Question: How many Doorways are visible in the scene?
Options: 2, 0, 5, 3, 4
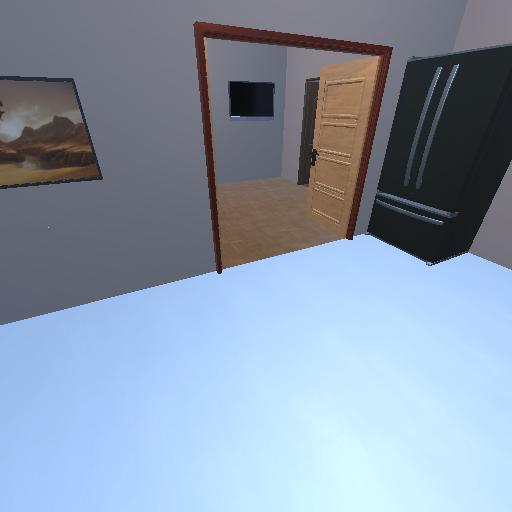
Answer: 2